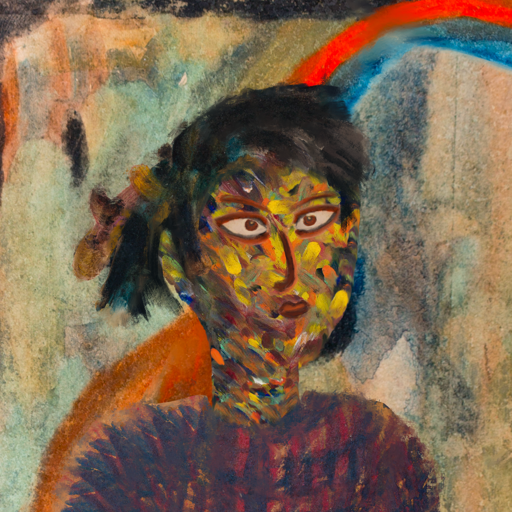
Background: Childish, Head And Neck Side: An_Impression, Face Side: Roy_Bahadur, Bust: In_The_Sun, Hair Side: Pipe, Head Accessory: Blank, Second Necklace: Blank, Necklace: Blank, Baby: Blank